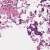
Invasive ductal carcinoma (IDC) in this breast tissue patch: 1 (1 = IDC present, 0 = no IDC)